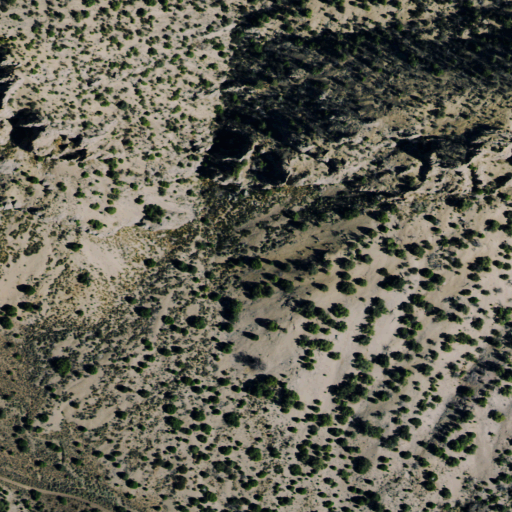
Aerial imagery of ridge(s) in Nevada named Gatecliff containing shrub and evergreen forest